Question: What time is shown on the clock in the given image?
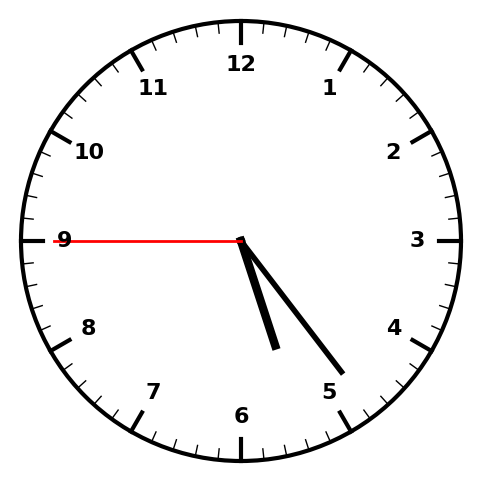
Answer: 05:23:45